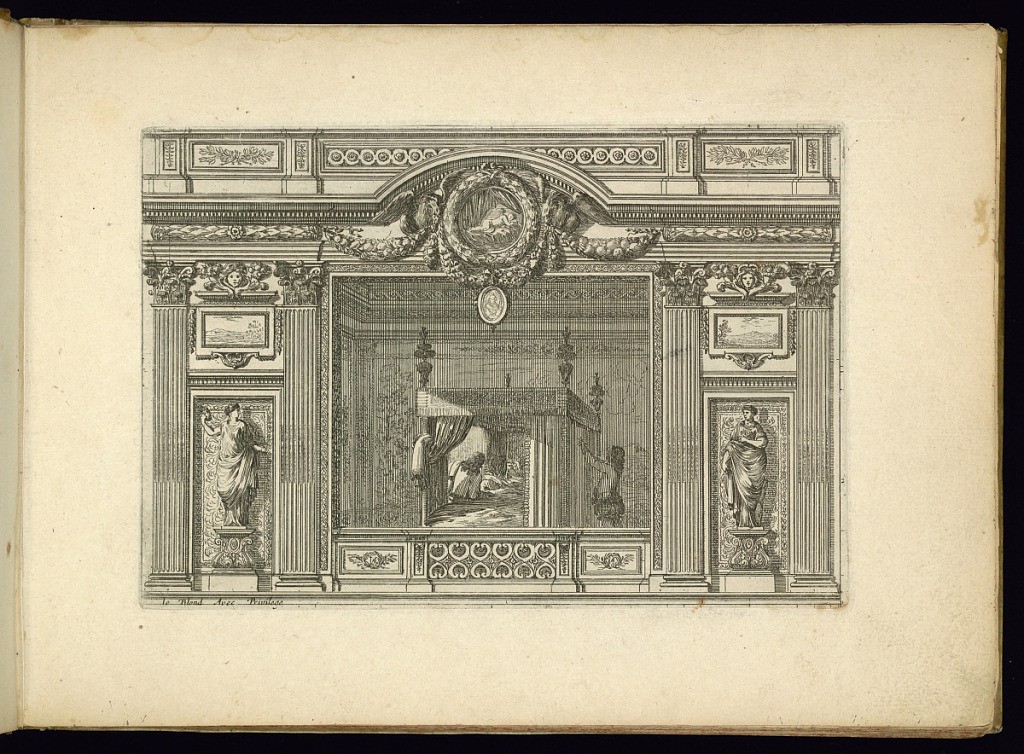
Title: Interior Alcove with a Bed
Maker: Jean Le Pautre, French, 1618–1682
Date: ca. 1651
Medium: Etching on laid paper
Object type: Print
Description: Design for an interior alcove with a canopy bed hung with bed curtains and with feather finials. The walls are lined with tapestries. There is a figure lying in the bed and others around the bed. The alcove is framed by fluted pilasters and a balustrade, sculpted figures on plinths, plaques, and friezes. The central opening is topped with a sculpted roundel featuring a putto lying in a bed, framed by a garland of laurel leaves, eagles and festoons of leaves and fruit, and a hanging oval roundel.